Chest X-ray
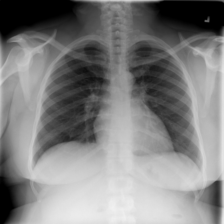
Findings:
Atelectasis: negative
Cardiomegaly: negative
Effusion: negative
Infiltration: negative
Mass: negative
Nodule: negative
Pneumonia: negative
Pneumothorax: negative
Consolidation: negative
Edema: negative
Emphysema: negative
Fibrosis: negative
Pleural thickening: negative
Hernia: negative